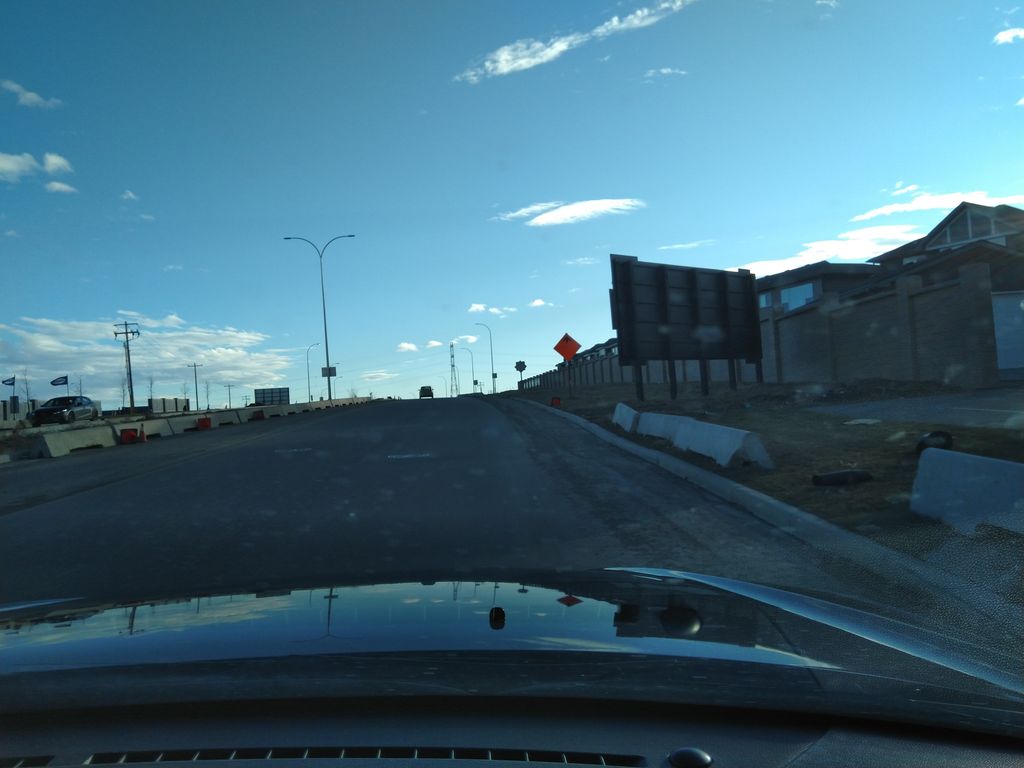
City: calgary